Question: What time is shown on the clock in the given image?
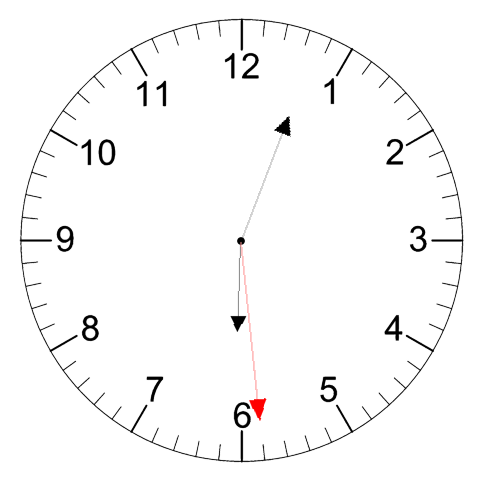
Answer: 06:03:29